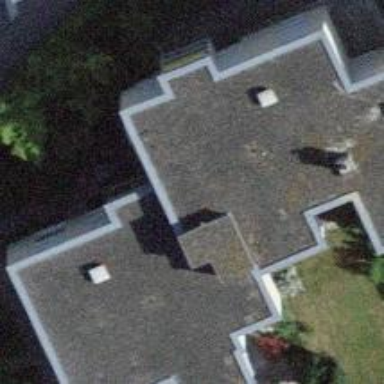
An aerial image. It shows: Image showing building with apartments.